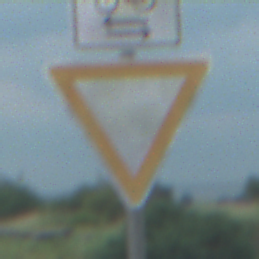
Verkehrszeichen: VorfahrtGewaehren
Zusatzzeichen oben: RichtungsangabeDurchPfeile9
Umgebung: Outdoor, Nature
Tageszeit: MorningAfternoon
Wetter: PartlyCloudy
Licht: Natural
Jahreszeit: NotSpecified
Kontrast: LowContrast